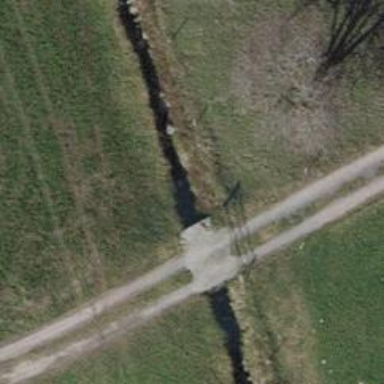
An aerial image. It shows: Culvert tunnel.